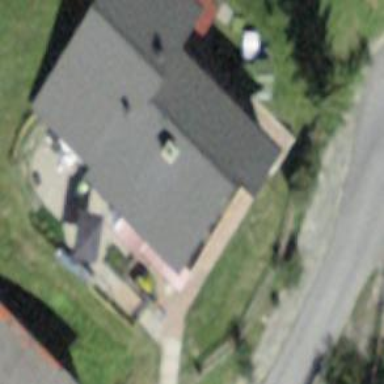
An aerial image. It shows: Building with tiled roof.